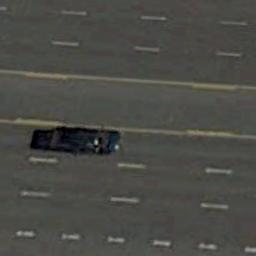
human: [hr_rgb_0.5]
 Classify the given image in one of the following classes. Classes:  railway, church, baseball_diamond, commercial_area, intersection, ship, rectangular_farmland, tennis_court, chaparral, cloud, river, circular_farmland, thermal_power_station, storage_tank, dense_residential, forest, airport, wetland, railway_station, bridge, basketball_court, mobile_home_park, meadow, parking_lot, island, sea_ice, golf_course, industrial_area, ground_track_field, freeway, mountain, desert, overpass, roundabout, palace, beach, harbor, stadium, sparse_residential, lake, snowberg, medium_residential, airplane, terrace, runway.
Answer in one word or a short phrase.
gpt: freeway